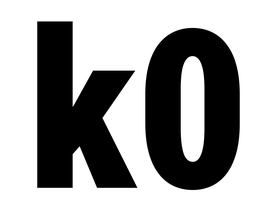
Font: Roboto_Condensed_Black